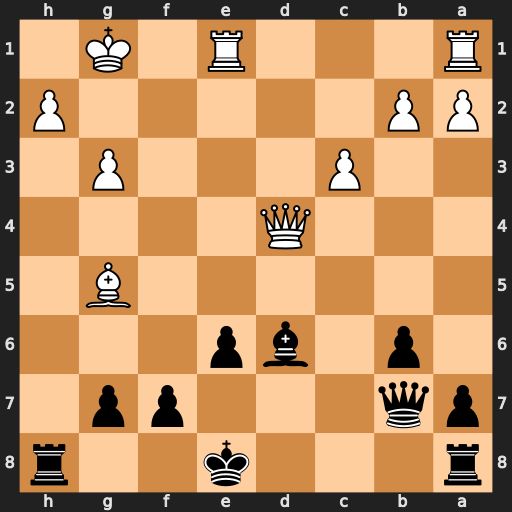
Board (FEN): r3k2r/pq3pp1/1p1bp3/6B1/3Q4/2P3P1/PP5P/R3R1K1
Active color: b
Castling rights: kq
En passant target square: -
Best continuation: Bc5 Qxc5 bxc5